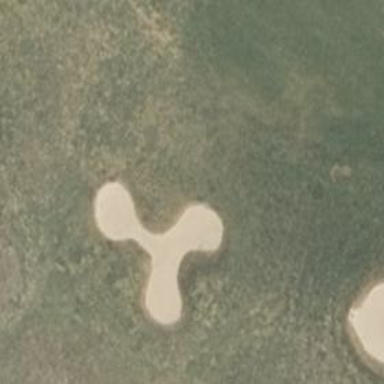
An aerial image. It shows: Golf bunker filled with sandy terrain.